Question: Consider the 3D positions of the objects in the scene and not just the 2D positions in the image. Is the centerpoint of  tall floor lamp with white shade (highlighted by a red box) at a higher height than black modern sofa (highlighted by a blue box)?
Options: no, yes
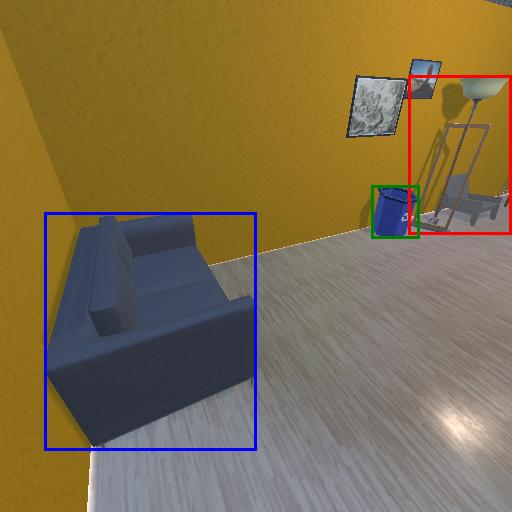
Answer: no